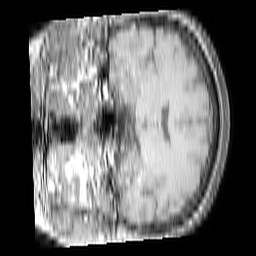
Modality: T1w
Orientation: coronal
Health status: ill
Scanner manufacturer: philips
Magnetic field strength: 3 T
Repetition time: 0.3787 s
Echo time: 0.002908 s